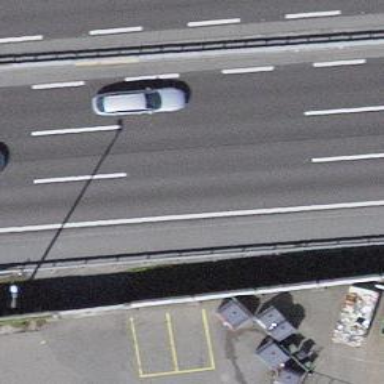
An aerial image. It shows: Asphalt motorway.